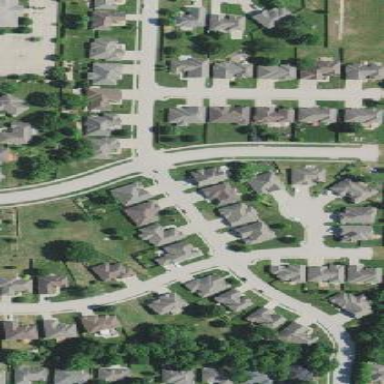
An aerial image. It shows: Residential area composed of single-family homes.